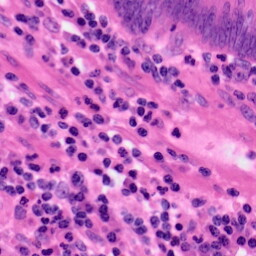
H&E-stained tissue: Colon